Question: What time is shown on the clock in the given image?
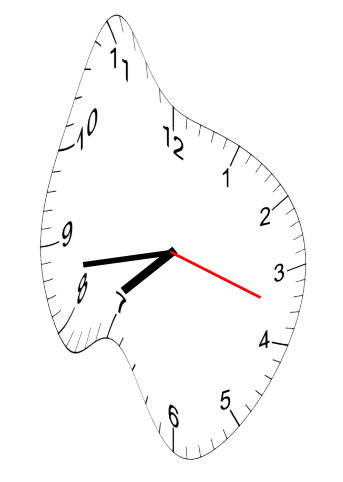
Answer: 07:43:18